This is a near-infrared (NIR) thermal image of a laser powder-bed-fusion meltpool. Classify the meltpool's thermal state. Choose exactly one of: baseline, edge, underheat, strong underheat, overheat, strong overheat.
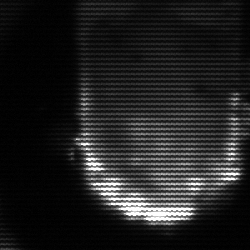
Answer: baseline